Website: ulta-beauty
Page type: billing-address
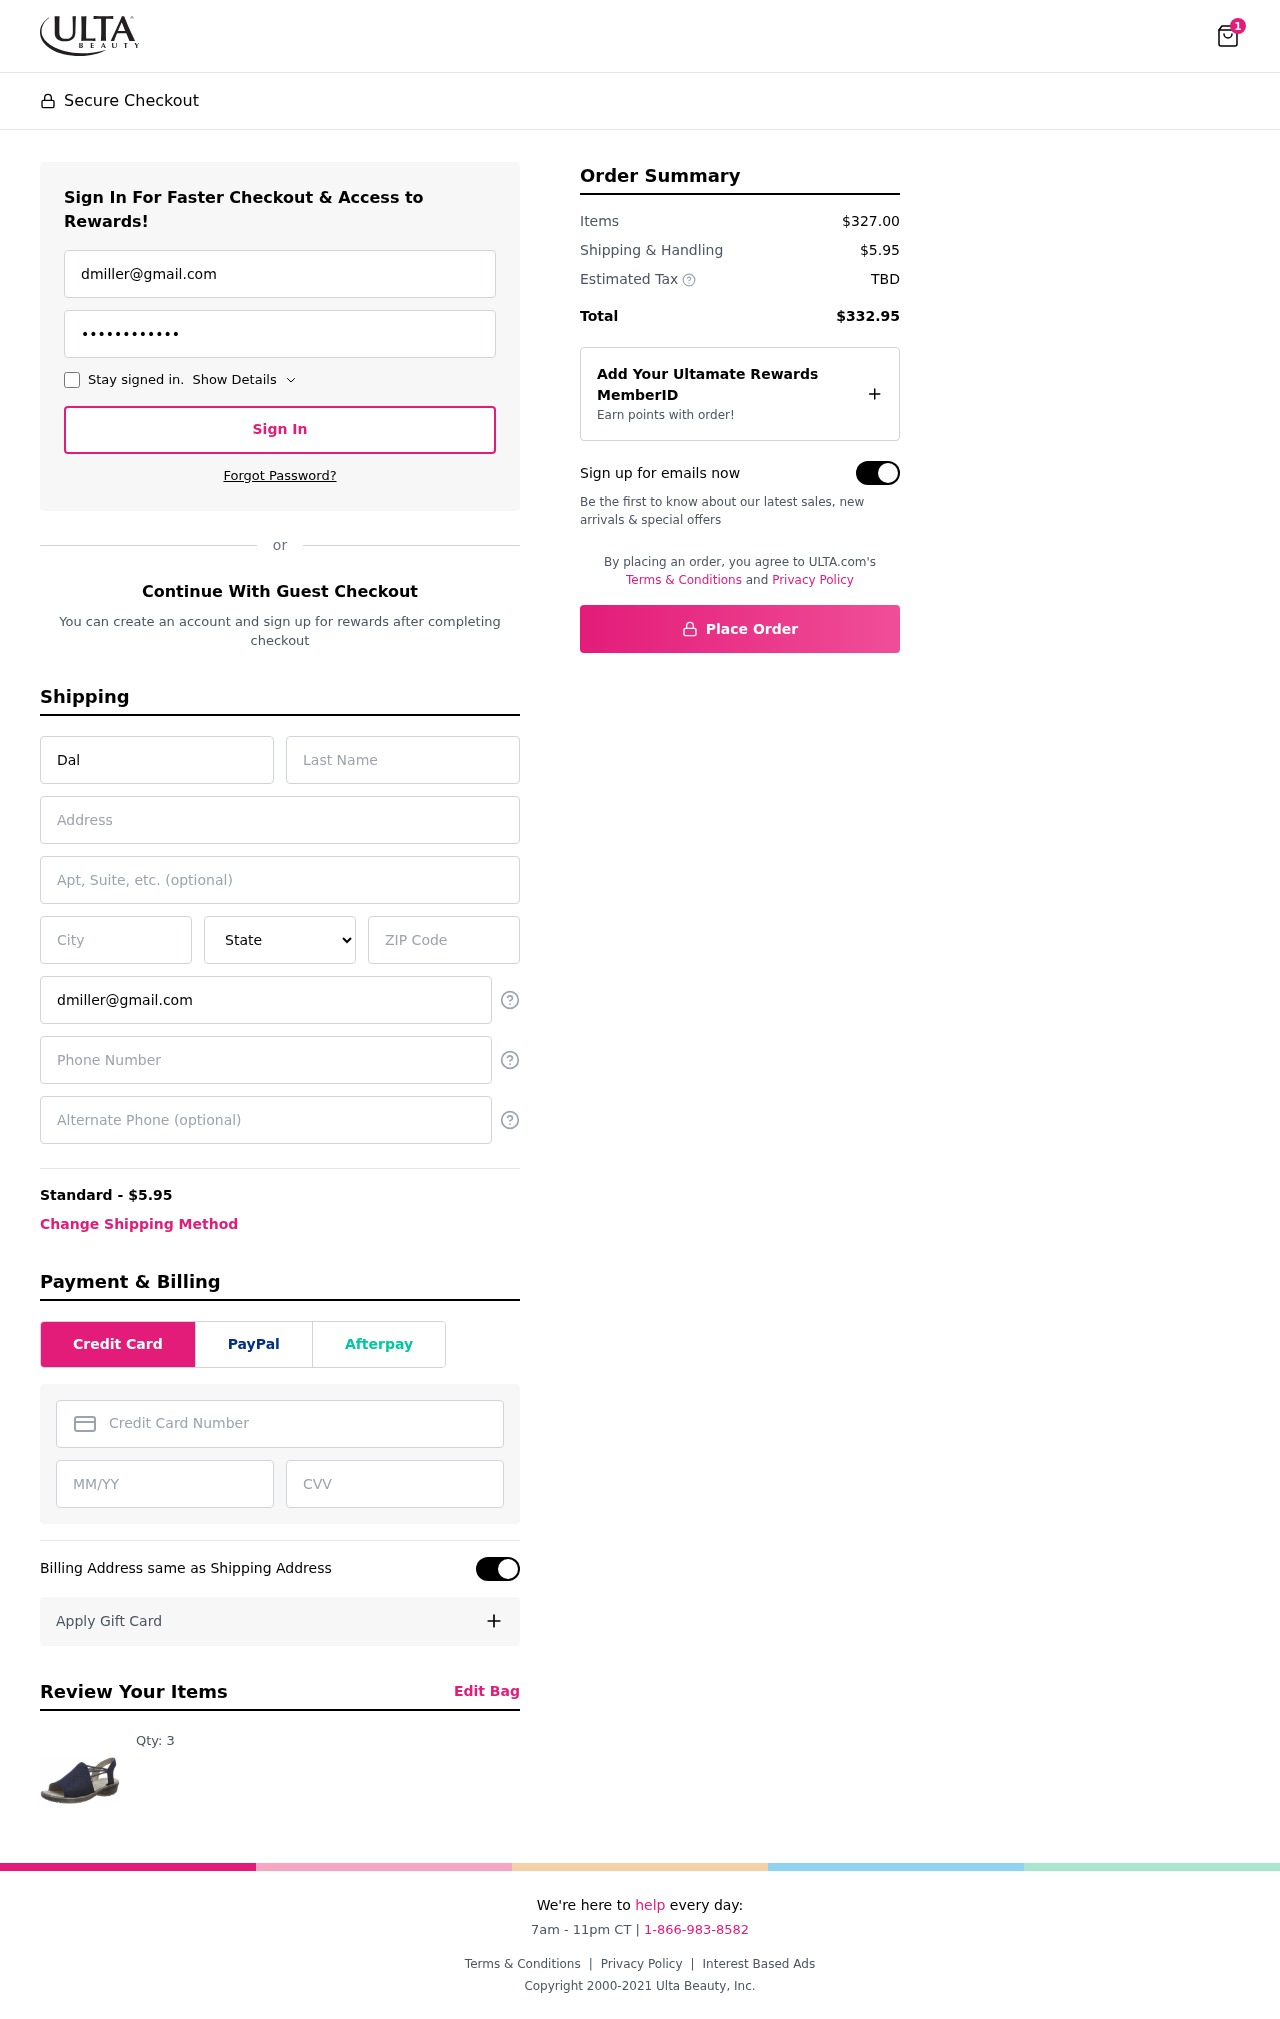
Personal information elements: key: PII_STATE
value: North Dakota
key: PII_EMAIL
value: dmiller@gmail.com
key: PII_FIRSTNAME
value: Dale
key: PII_LASTNAME
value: Miller
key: PII_STREET
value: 5718 Smith Pines
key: PII_STREET2
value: Suite 904
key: PII_CITY
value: Riversbury
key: PII_POSTCODE
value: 67706
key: PII_PHONE
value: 8257595058
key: PII_CARD_NUMBER
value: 6590 1491 3266 4499
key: PII_CARD_EXPIRY
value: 03/27
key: PII_CARD_CVV
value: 499
Product elements: key: PRODUCT1_QUANTITY
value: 3
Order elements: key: ORDER_NUM_ITEMS
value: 1
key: ORDER_SHIPPING_COST
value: $5.95
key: ORDER_SUBTOTAL
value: $327.00
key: ORDER_TOTAL
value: $332.95